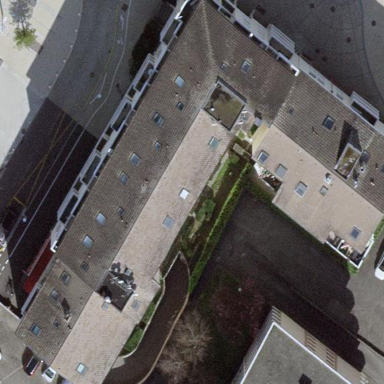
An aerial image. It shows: Part of building.